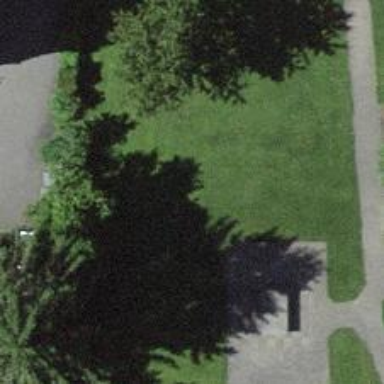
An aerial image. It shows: Park.